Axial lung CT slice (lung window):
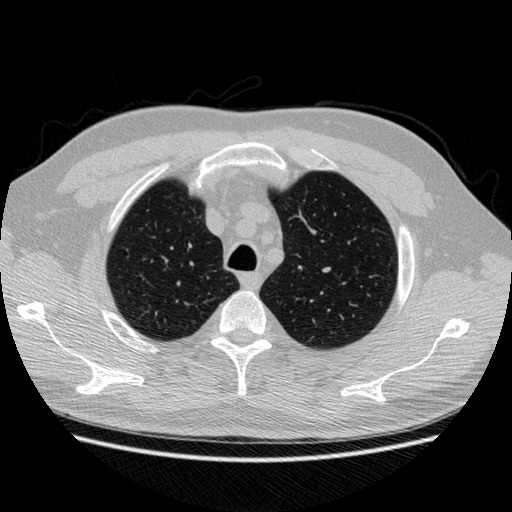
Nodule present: no